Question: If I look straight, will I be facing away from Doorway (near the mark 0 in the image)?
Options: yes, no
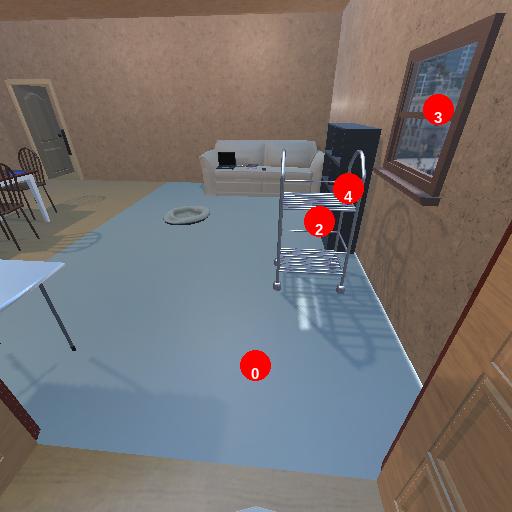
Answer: yes